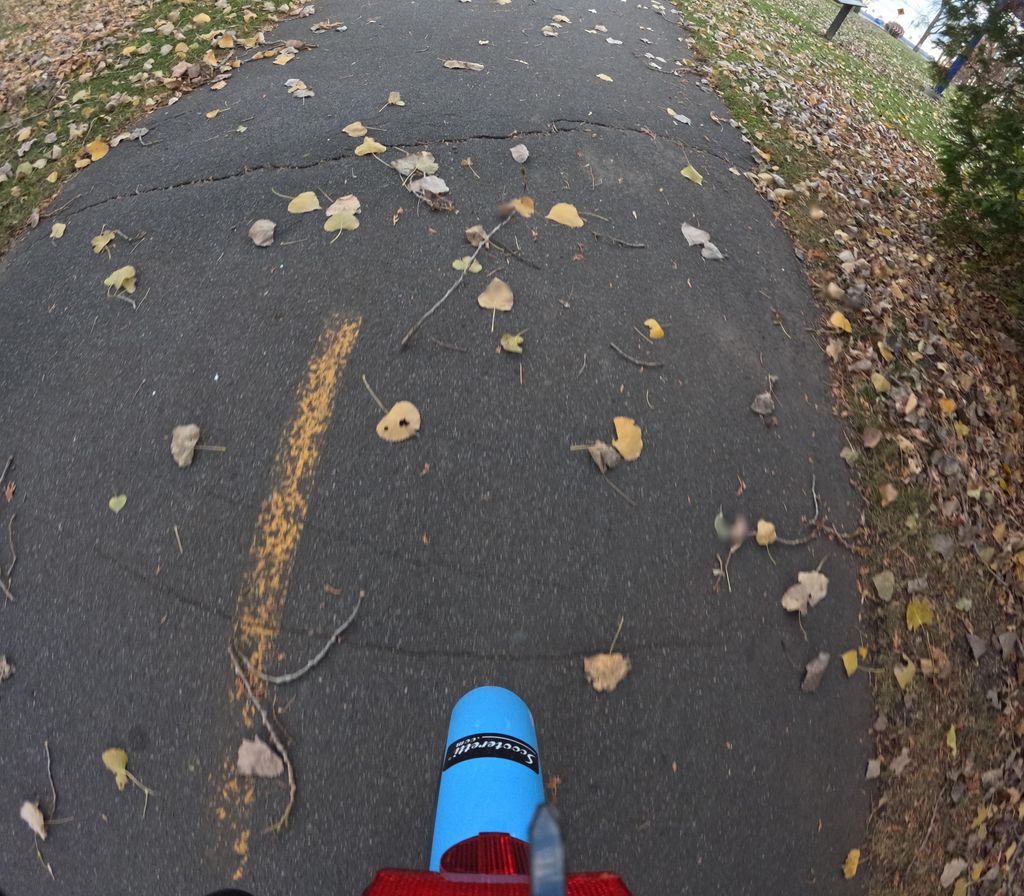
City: ottawa-gatineau